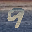
Label: 9